Question: I am new with windows 8 development, I am running microsoft visual studio windows phone express 2012 and ran into a problem where when I try to run the application it just shows the default device selected and not the simulators.
I read some msdn forms where they said to install the SDK 8.0 but windows phone express already comes with the SDK 8. I have tried chnagin the application debug properties but there too the only option that is visible to me is device and not simulator given below is the attached screen shot for the same.

Hence my query is how can I get my application working with the simulator for testing purpose, and where is the setting where I can see how many simulators are supported by default by the current version of the SDK ?
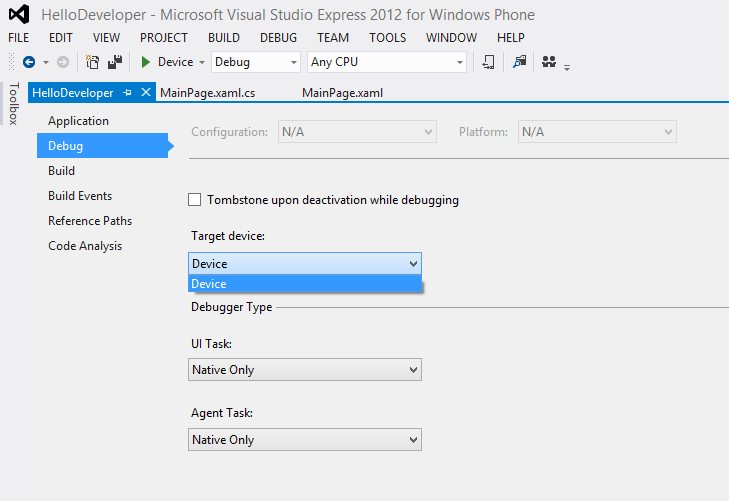
Answer: AS rightly specified by LZH, Emulator will require SLAT(Second level address Translation) and should support Hyper-V.
If the processor supports .Enable Hyper-V and Enable virtualization from BIOS for latest emulators.
Check this link below.
<URL>